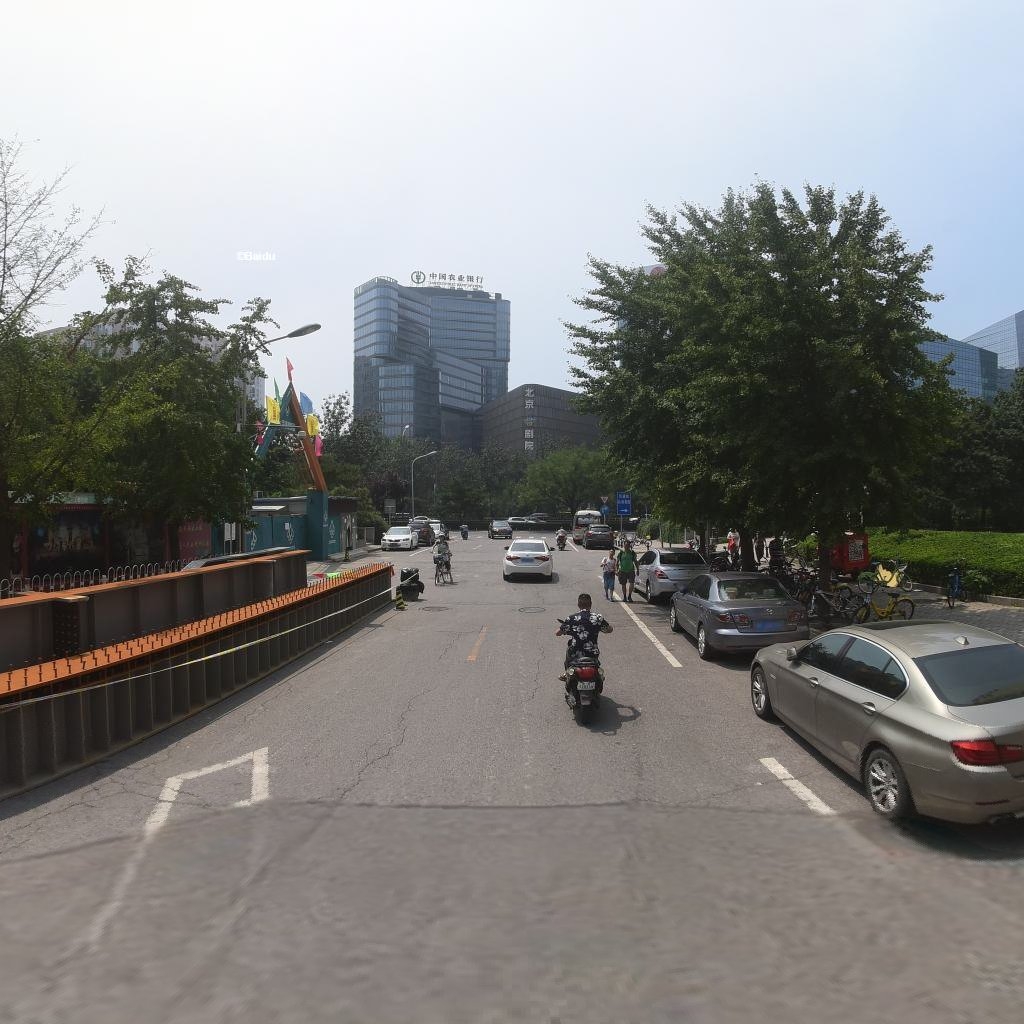
Region: Dongcheng
Road damage annotations: longitudinal crack, manhole cover, longitudinal crack, manhole cover, alligator crack, longitudinal crack, transverse crack